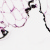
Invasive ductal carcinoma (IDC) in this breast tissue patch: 0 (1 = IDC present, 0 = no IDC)